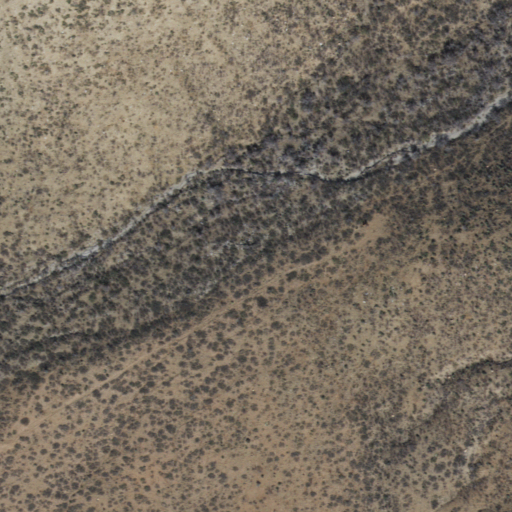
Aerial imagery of valley in Arizona named Malay Canyon containing shrub, open development, and grassland